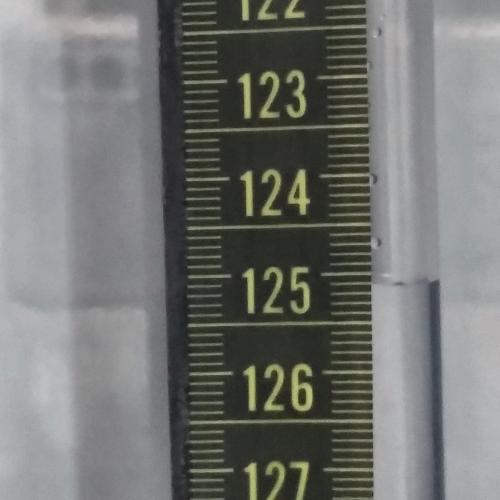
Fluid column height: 125.1 cm